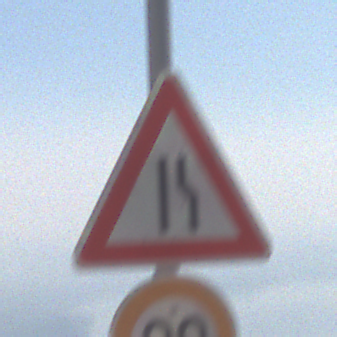
Verkehrszeichen: EinseitigVerengteFahrbahnRechts
Zusatzzeichen unten: Geschwindigkeit80
Umgebung: Outdoor, Nature
Tageszeit: Midday
Wetter: Clear
Licht: Natural
Jahreszeit: NotSpecified
Kontrast: HighContrast